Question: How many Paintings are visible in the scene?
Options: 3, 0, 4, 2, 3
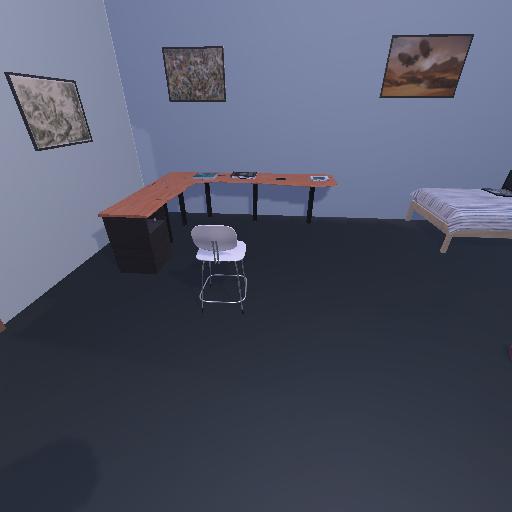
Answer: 3